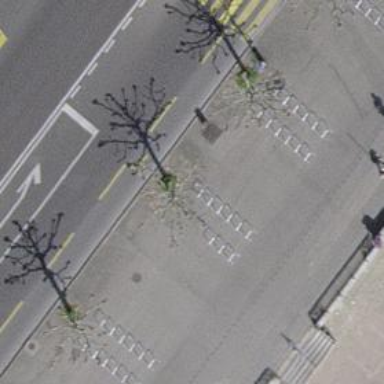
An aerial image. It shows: Road with traffic signals.